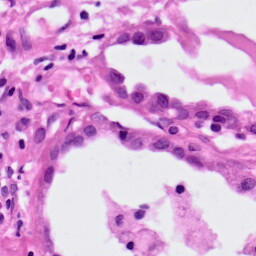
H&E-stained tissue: Lung